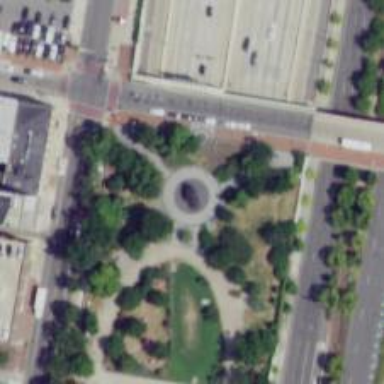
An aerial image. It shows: Historic memorial featuring sculpture.